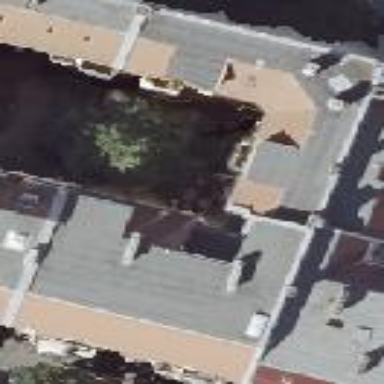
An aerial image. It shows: Unique apartment building with double saltbox roof shape.